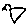
Label: bird